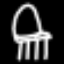
Label: chair